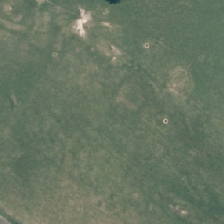
Land cover: high_producing_grassland